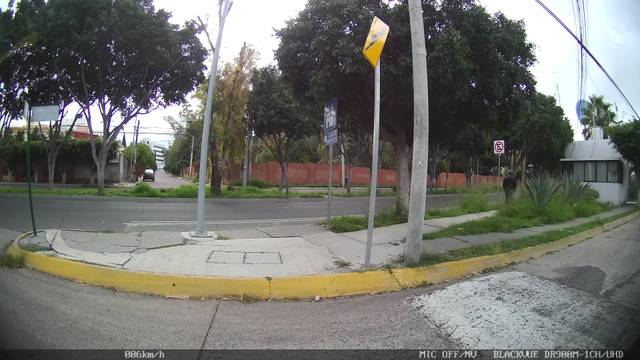
Region: Mexico
Coordinates: 20.571, -100.372